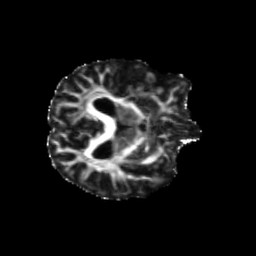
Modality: FA
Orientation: axial
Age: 63
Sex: female
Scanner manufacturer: siemens
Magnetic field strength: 3 T
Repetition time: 5.47 s
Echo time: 0.0854 s